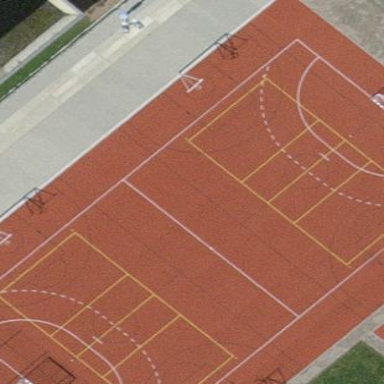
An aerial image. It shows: Multi-sport pitch with tartan surface for leisure activities on land.